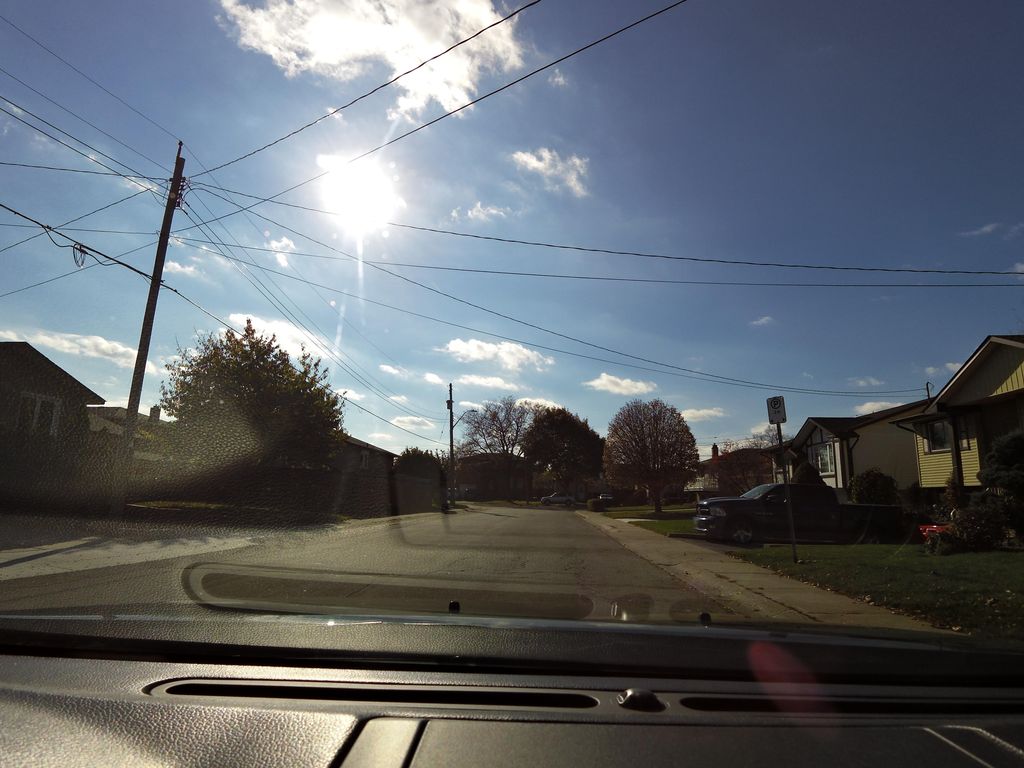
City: hamilton